Aerial crown-view tile of a tropical tree (Barro Colorado Island, Panama), acquired 20240918:
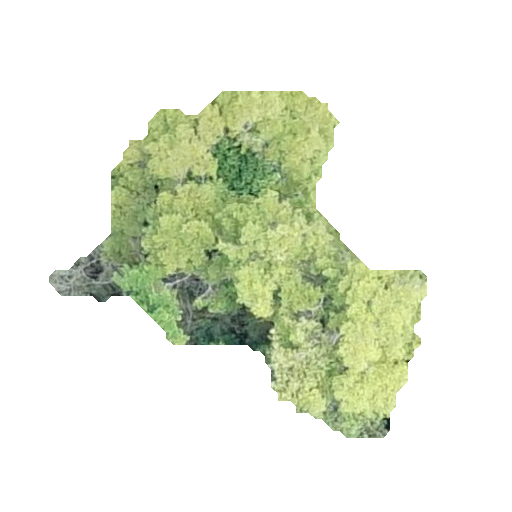
Species: Terminalia amazonia
GBIF accepted scientific name: Terminalia amazonica
Crown area: 107.218 m²